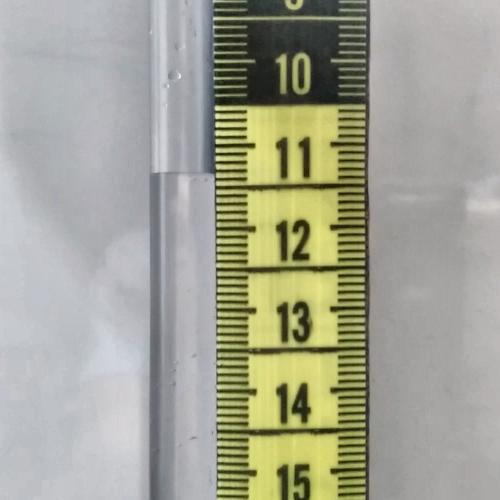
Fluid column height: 11.3 cm